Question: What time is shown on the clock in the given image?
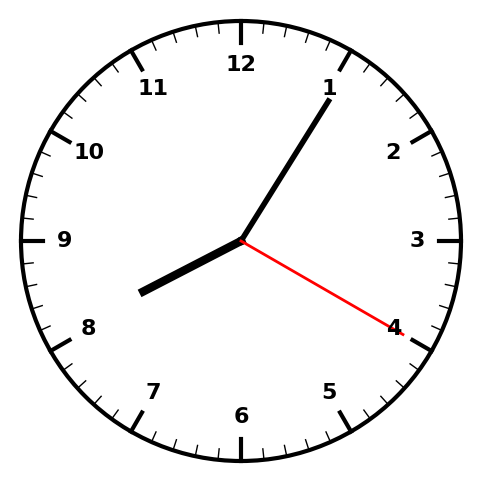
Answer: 08:05:20